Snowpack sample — Buffalo Mountain, Silverthorne, Colorado, USA (1/25/25, 10:11 AM MST)
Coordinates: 39.6222, -106.1139
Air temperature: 22 °F
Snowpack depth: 110 cm
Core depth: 20 cm
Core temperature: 48.2 °F
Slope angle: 12°, slope face: 102°
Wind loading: high
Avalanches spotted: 0
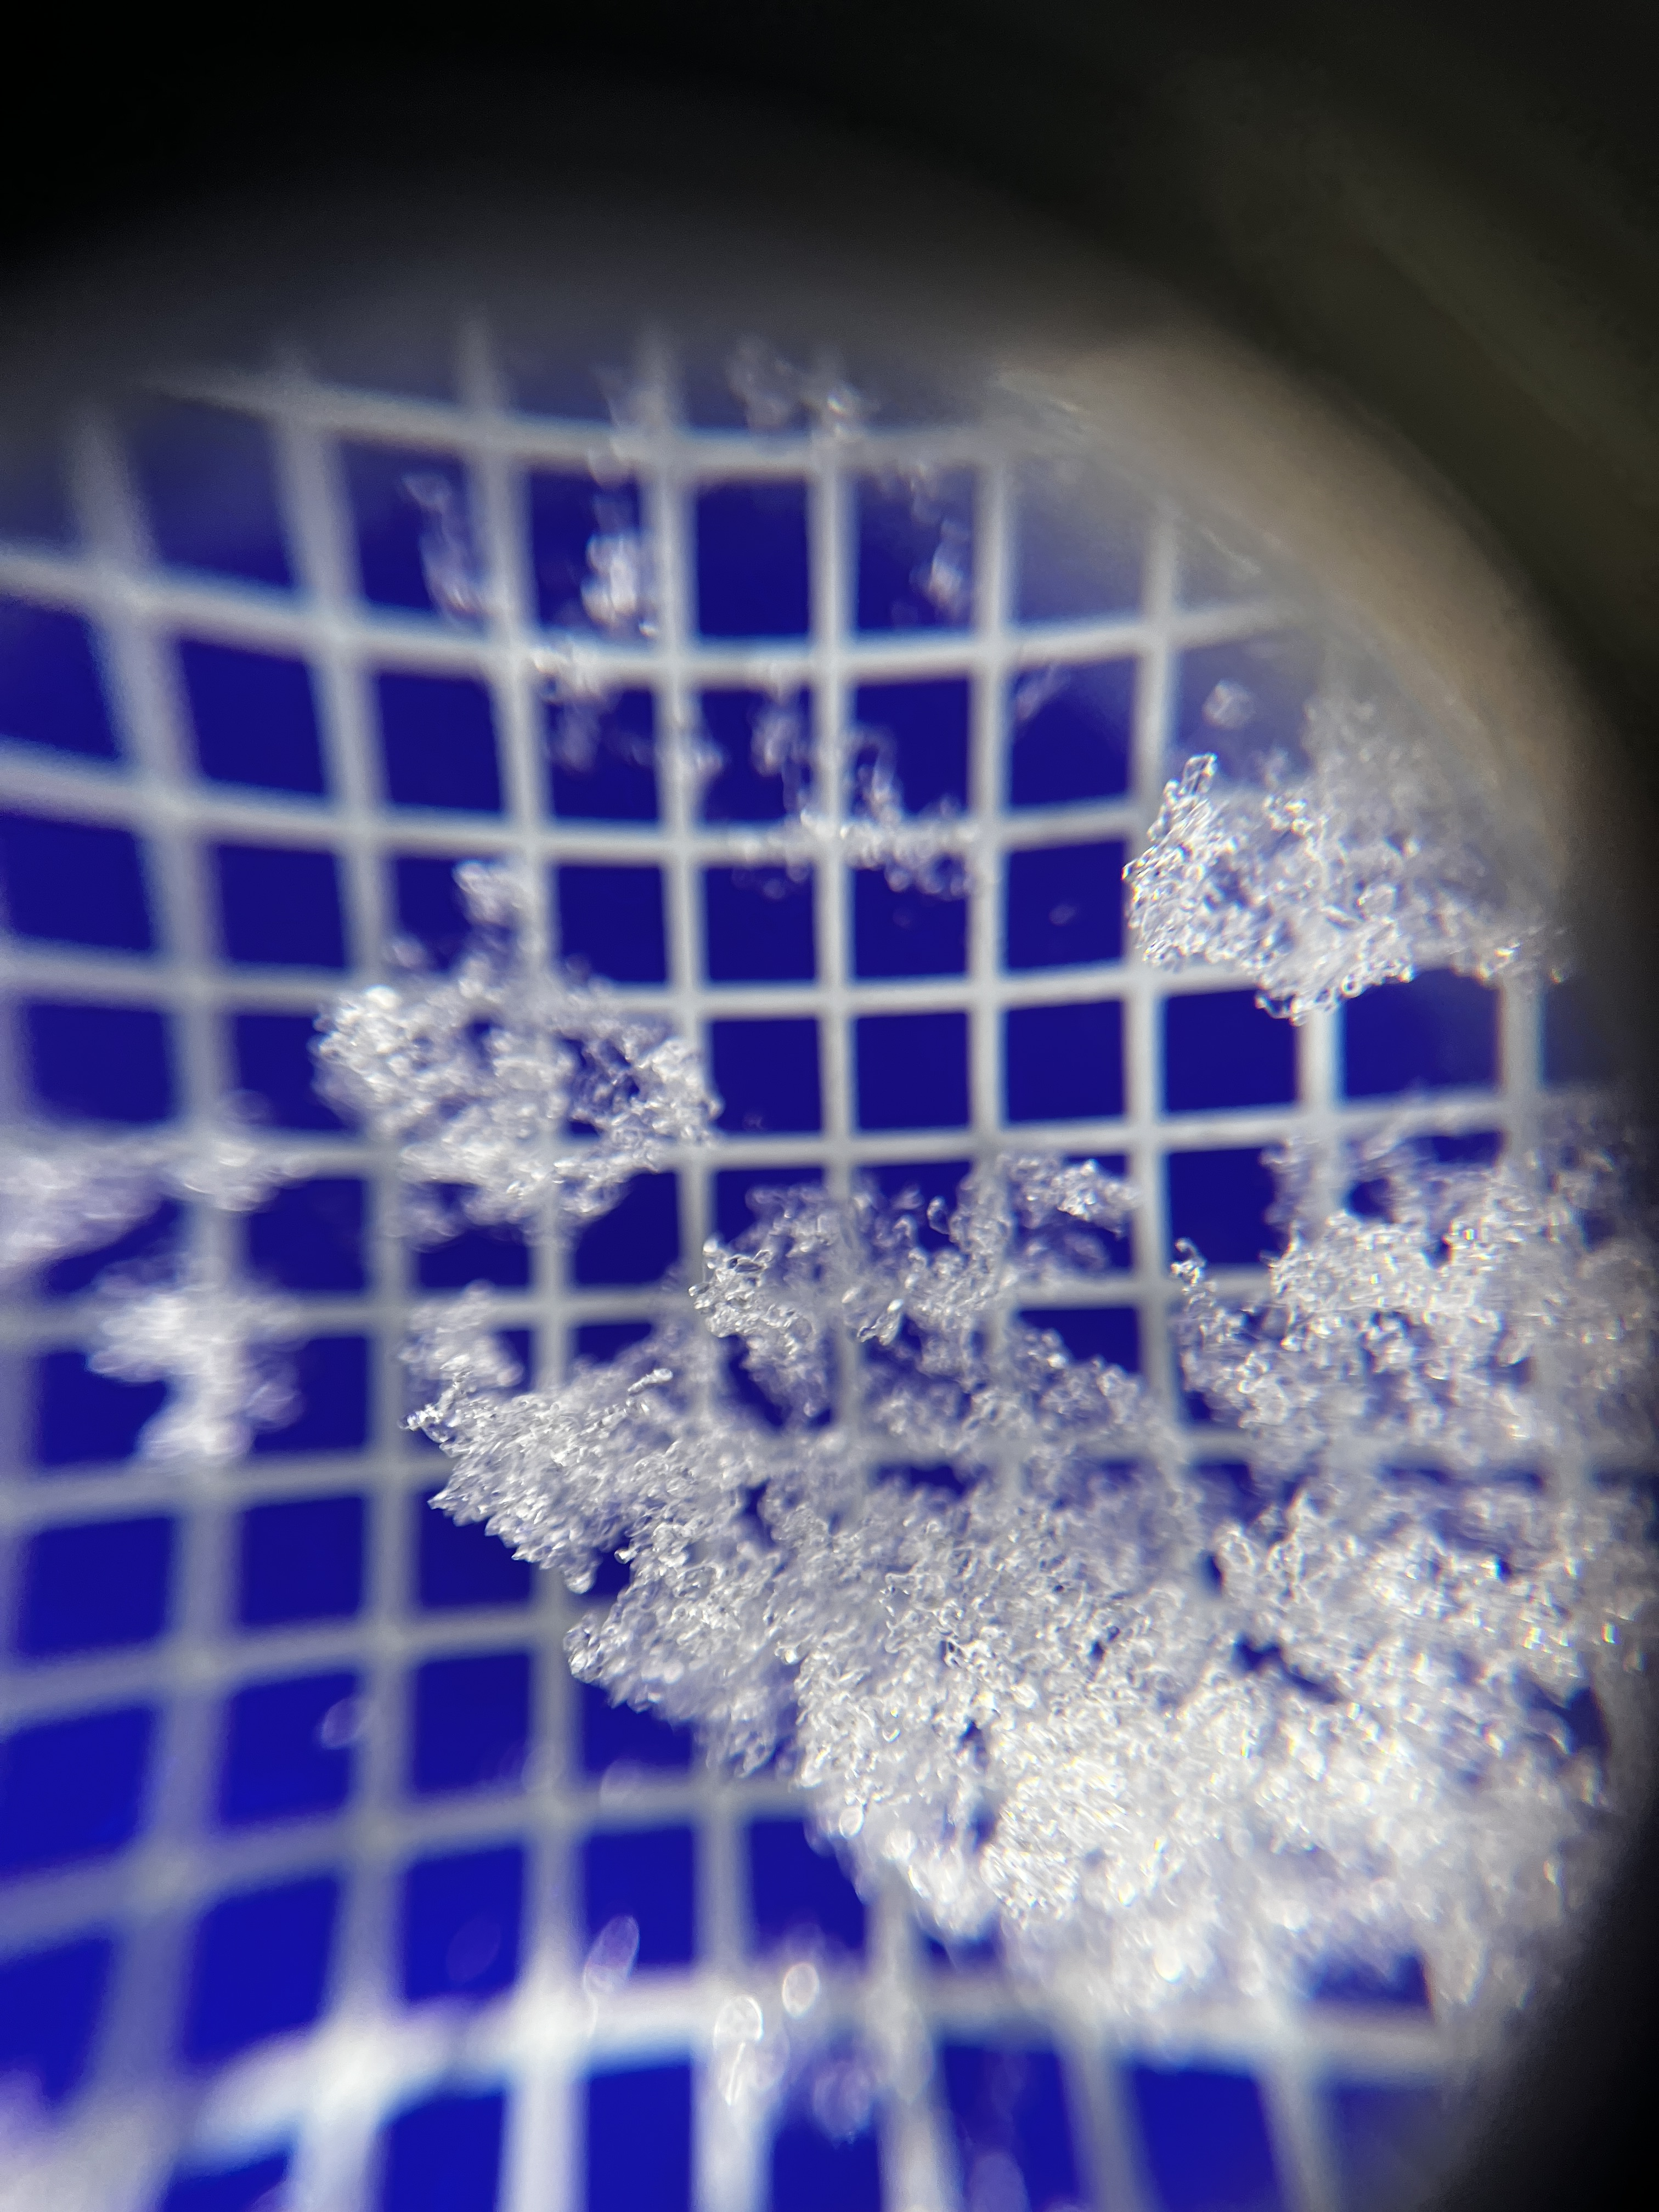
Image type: magnified_profile
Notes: No avalanches nearby, collected on the outskirts of a fire break 15 meters from the treeline, on way to Buffalo and Red Mountain